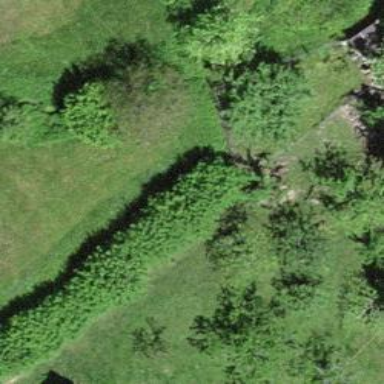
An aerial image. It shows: Hedge barrier.